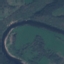
Label: River